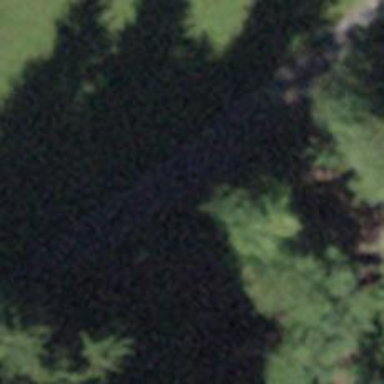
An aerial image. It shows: Track with grade2 tracktype.